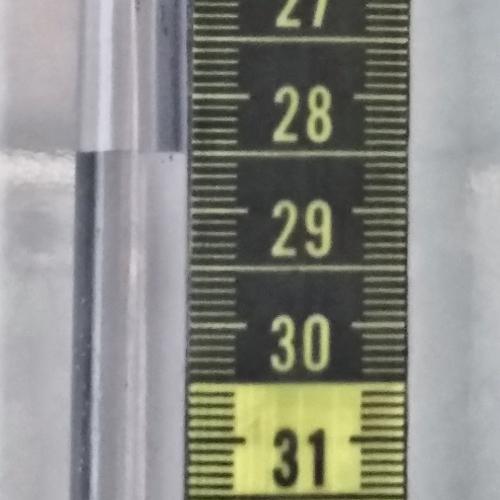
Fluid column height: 28.5 cm